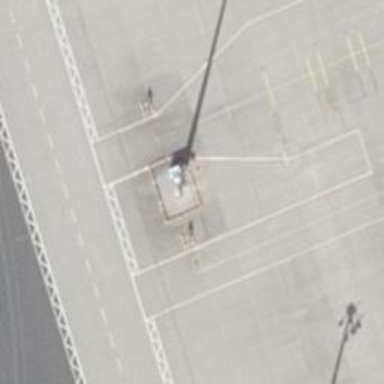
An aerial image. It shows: Mast structure.